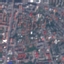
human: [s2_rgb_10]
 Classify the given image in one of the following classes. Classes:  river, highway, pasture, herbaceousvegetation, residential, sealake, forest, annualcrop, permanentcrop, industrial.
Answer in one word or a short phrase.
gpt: Residential